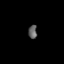
Tissue: lung
Cell type: Endothelial cells
Senescence score: 0.5702
Nuclear area (px): 115
Mean DAPI intensity: 95.043